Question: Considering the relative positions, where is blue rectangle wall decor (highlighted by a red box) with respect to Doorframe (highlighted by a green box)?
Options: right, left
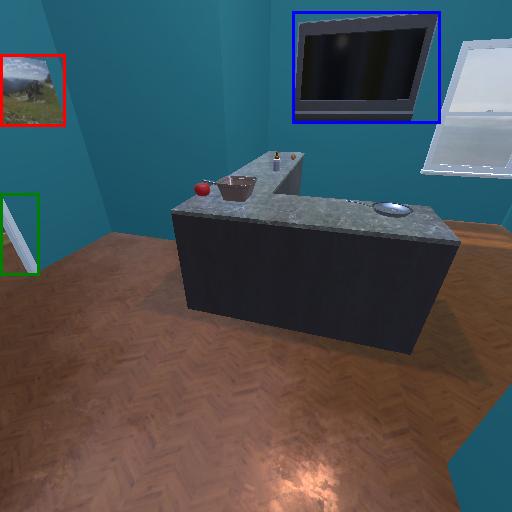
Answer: right